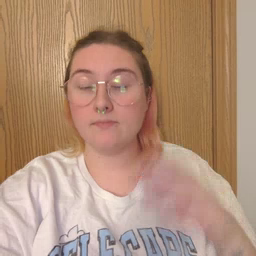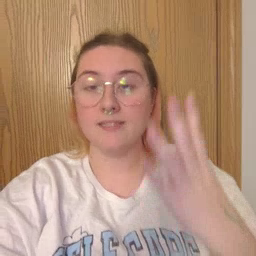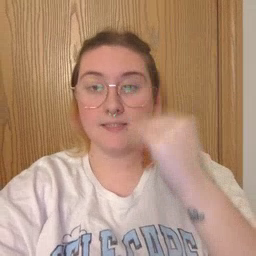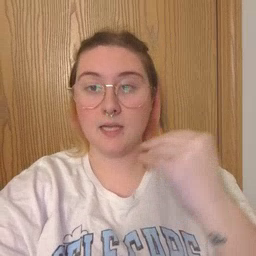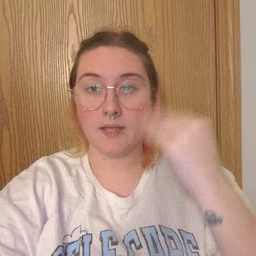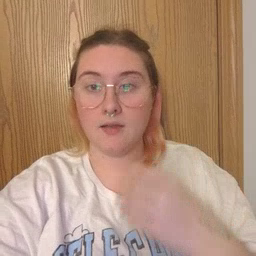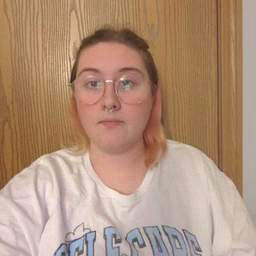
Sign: sleepy